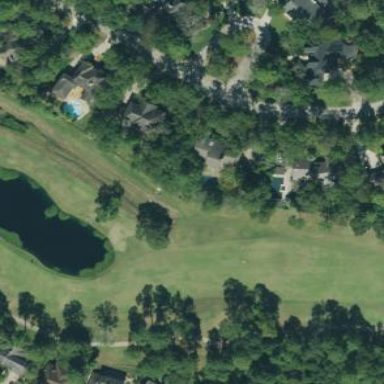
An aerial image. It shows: Grassy area designated as golf fairway.